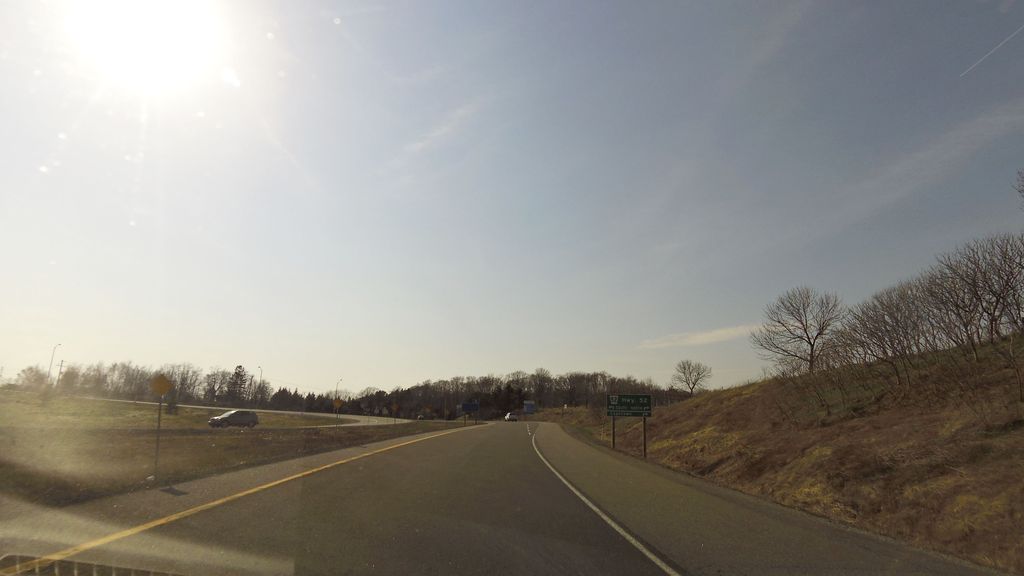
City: hamilton